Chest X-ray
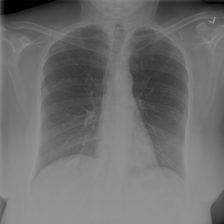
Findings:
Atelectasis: negative
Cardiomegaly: negative
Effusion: negative
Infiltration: negative
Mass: negative
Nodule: negative
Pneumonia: negative
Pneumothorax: negative
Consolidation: negative
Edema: negative
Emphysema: negative
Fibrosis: negative
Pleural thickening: negative
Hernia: negative